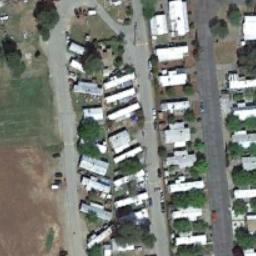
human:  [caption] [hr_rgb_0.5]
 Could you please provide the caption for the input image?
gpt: There are many buildings in the mobile home park .

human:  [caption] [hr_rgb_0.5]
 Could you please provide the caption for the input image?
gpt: The mobile home park is on the grass next to the road .

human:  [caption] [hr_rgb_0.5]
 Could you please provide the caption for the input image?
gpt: The roof of most mobile homes is white .

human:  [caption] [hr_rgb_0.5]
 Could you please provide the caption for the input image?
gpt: The mobile home park has some white mobile homes and some trees are among these mobile homes .

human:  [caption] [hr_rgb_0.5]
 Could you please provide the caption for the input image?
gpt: There are some white buildings and green trees in the mobile home park .